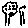
Label: tree